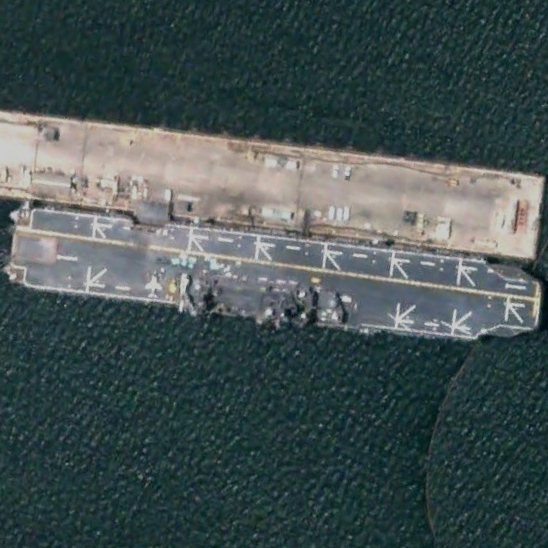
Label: assault